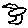
Label: bird